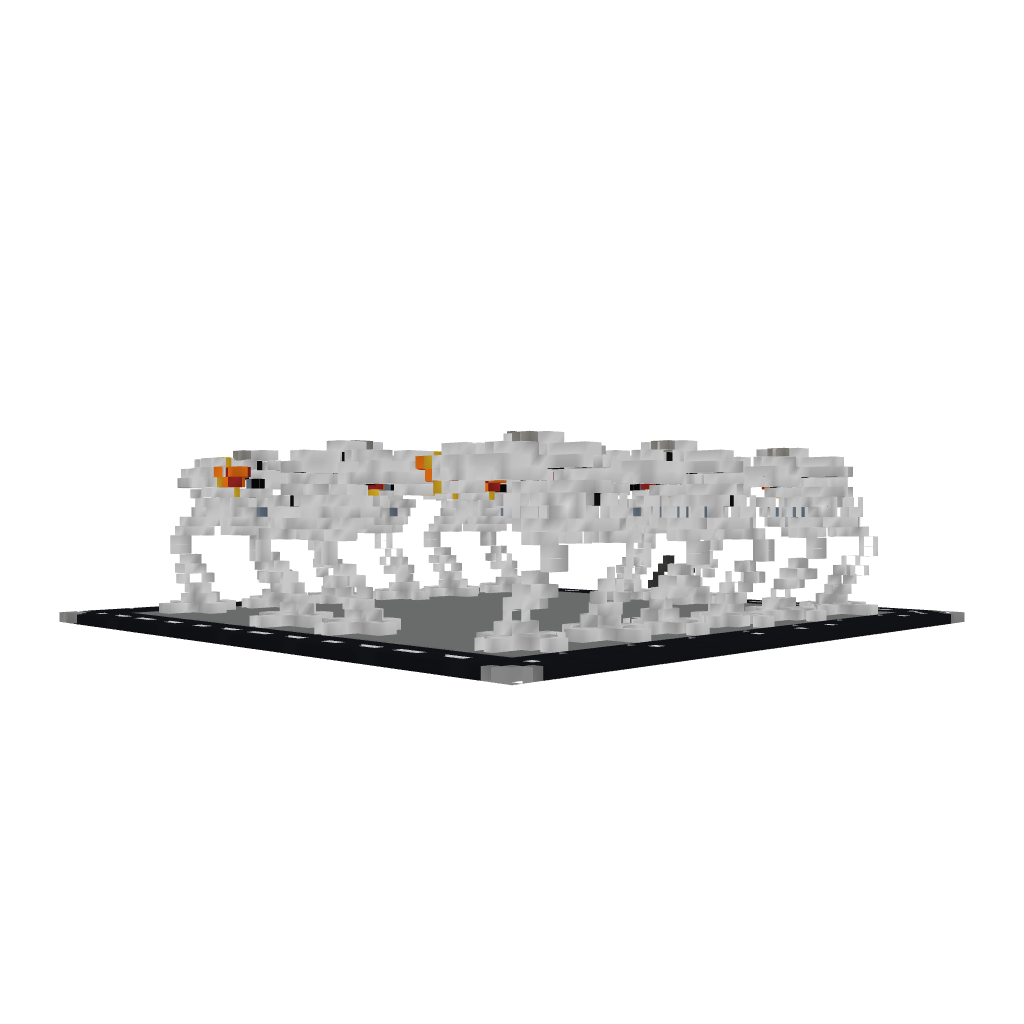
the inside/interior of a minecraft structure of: MechWarriors